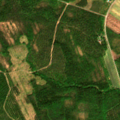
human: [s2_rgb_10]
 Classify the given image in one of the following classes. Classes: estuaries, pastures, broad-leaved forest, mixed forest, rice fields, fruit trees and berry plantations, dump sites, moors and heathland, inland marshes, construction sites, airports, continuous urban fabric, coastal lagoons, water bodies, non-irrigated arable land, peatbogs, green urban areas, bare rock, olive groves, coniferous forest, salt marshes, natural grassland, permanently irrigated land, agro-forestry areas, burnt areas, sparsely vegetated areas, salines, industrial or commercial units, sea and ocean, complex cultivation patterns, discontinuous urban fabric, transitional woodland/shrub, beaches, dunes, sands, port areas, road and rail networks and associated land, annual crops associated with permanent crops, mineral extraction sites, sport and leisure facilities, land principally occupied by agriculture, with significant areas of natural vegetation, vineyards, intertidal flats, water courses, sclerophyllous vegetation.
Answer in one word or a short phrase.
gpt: mixed forest, transitional woodland/shrub